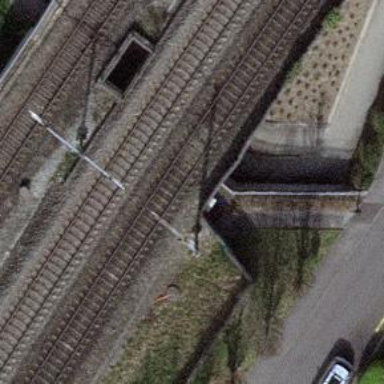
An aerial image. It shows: Asphalt footway with tunnel.